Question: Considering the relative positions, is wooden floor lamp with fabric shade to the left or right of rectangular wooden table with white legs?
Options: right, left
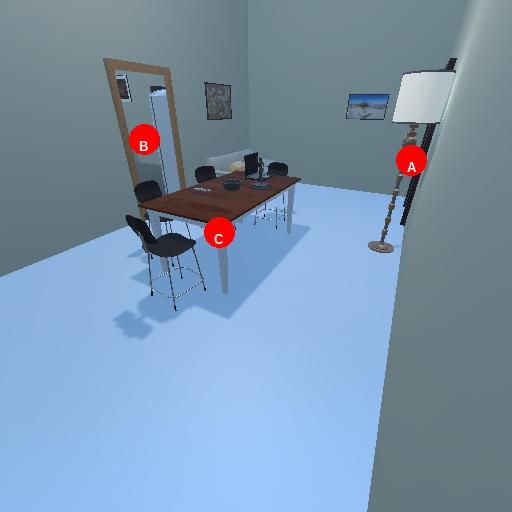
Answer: right